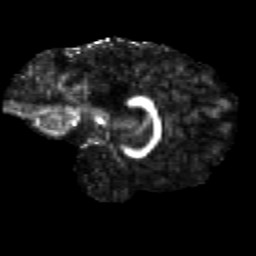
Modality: FA
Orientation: sagittal
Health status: healthy
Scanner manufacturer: siemens
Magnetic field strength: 3 T
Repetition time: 12 s
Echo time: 0.092 s